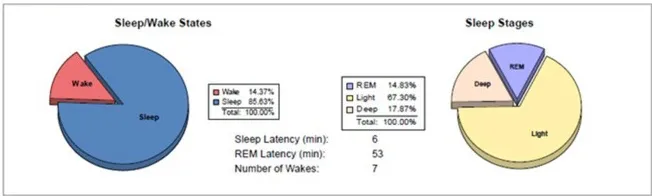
Sleep stages chart on a given night.
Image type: chart (chart)